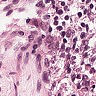
Metastatic tissue present: no